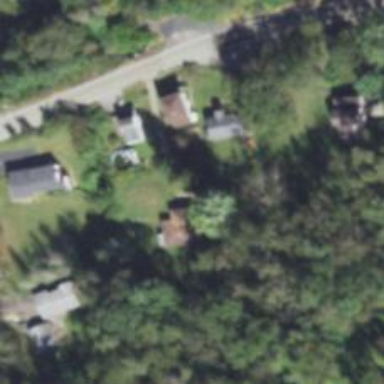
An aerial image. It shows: Driveway.